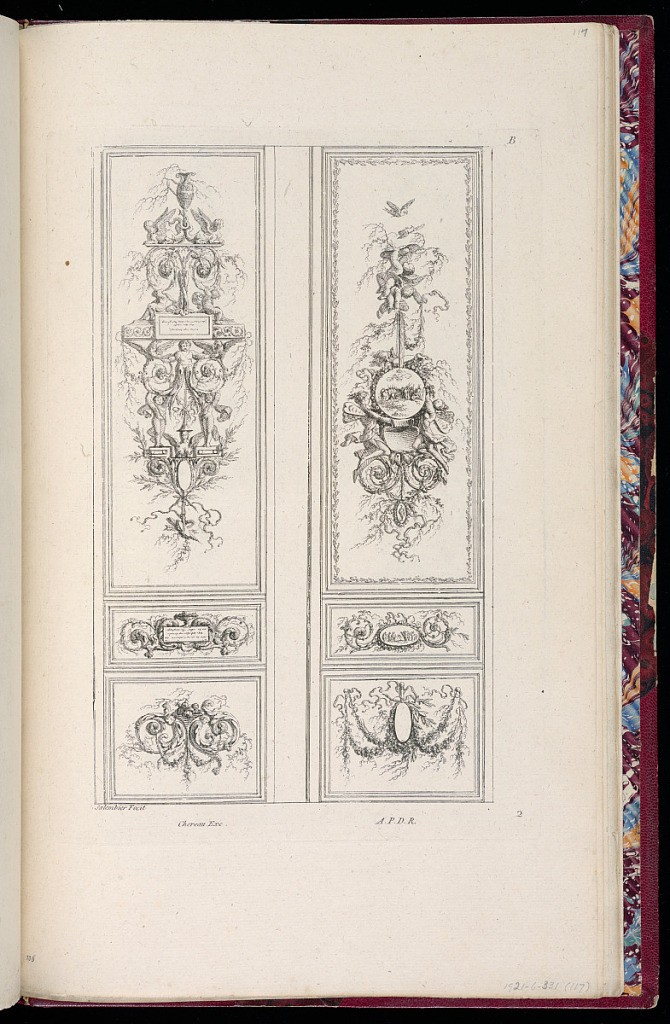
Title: Designs for Folding Doors or Panels
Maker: Henri Sallembier, French, ca. 1753 - 1820
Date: ca. 1780
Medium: Etching on off-white laid paper
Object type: Print
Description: Two designs for panels with putti, grotesques, sphynxes, vases, birds, and reliefs. The plate is signed and numbered.